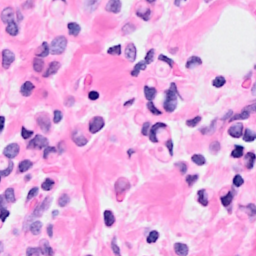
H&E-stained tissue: Breast